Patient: sex F, age 26
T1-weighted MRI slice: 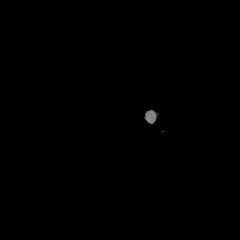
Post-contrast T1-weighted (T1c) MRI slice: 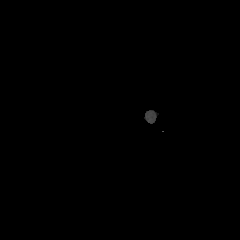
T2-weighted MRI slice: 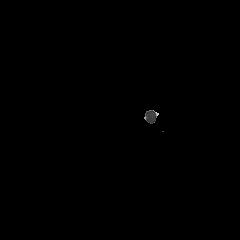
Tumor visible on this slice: no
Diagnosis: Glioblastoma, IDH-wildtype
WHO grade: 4